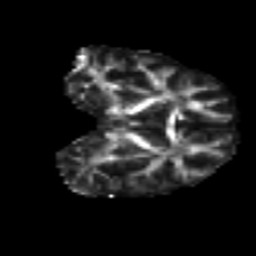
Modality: FA
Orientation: coronal
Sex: female
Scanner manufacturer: ge
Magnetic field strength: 3 T
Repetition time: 7 s
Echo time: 0.08 s